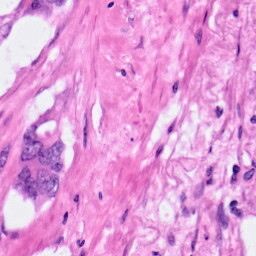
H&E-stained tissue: Pancreatic